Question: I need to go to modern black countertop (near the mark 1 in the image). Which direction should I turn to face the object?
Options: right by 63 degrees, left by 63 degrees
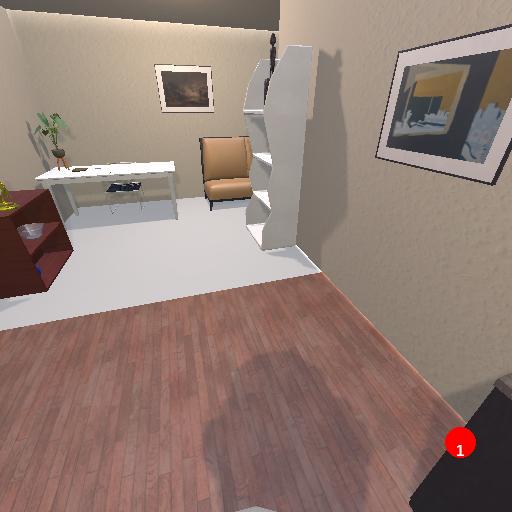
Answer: right by 63 degrees